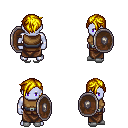
a pixel art fantasy rpg character, male body template, dark elf, purple skin, leather chest armor, robe skirt, blonde pixie cut hairstyle, white slippers, shield, four views (front, back, left, right), 2x2 character sprite sheet, small pixel art, hard edges, no anti-aliasing